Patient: sex M, age 64
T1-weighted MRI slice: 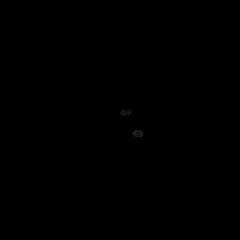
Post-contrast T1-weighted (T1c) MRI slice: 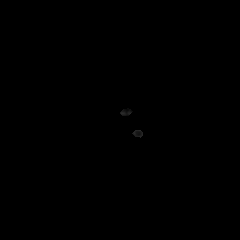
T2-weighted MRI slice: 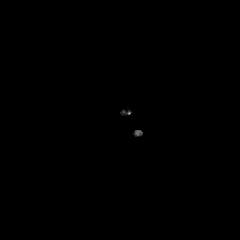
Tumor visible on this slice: no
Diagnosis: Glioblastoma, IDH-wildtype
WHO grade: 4